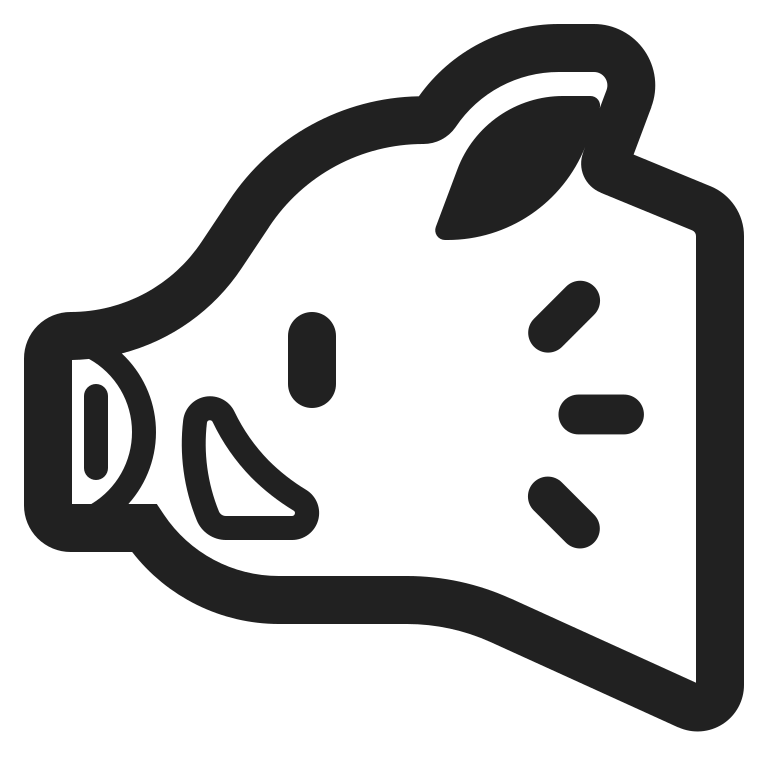
boar high contrast